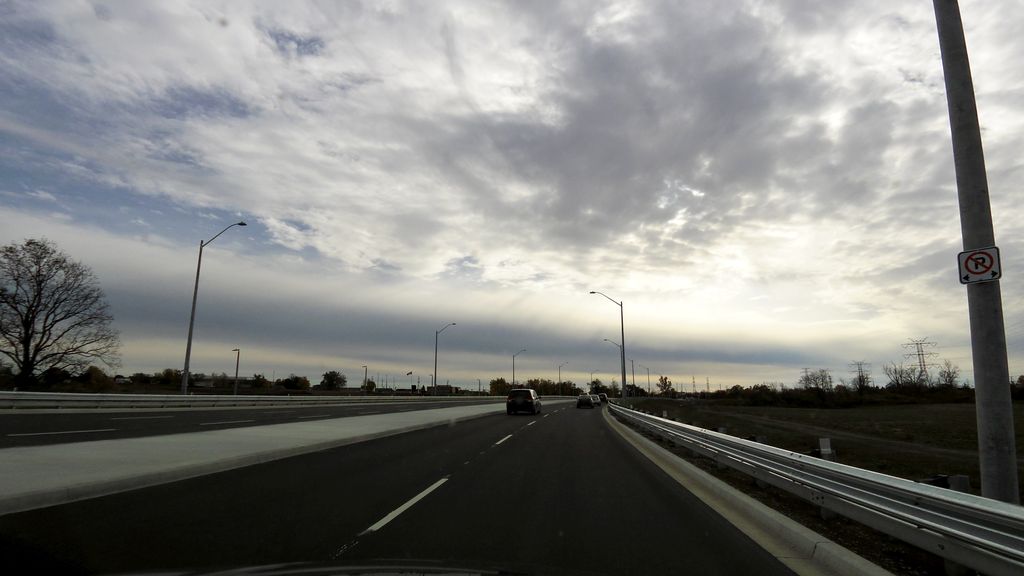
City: hamilton